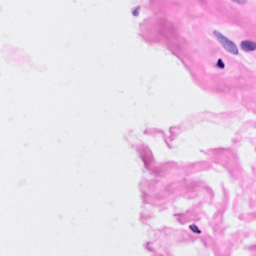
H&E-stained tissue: Breast